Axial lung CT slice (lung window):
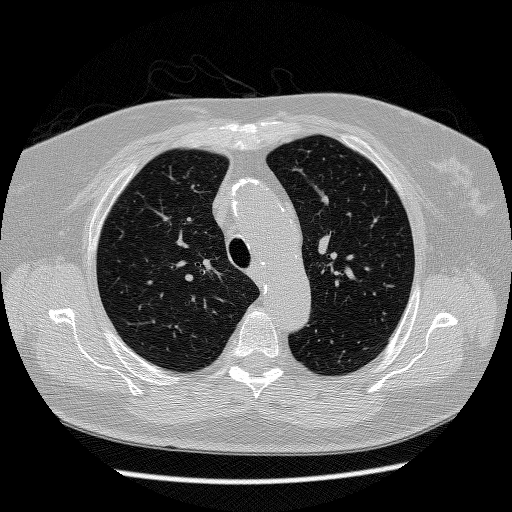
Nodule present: no